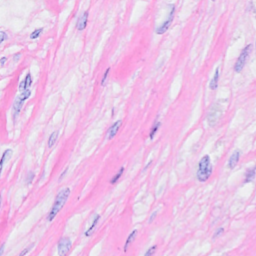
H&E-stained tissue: Breast